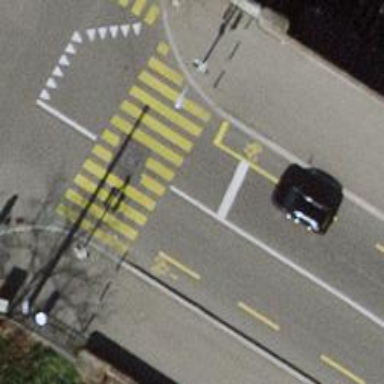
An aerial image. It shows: Tertiary road on bridge with asphalt surface. There are sidewalks on both sides and cycle lane on each side of the road.